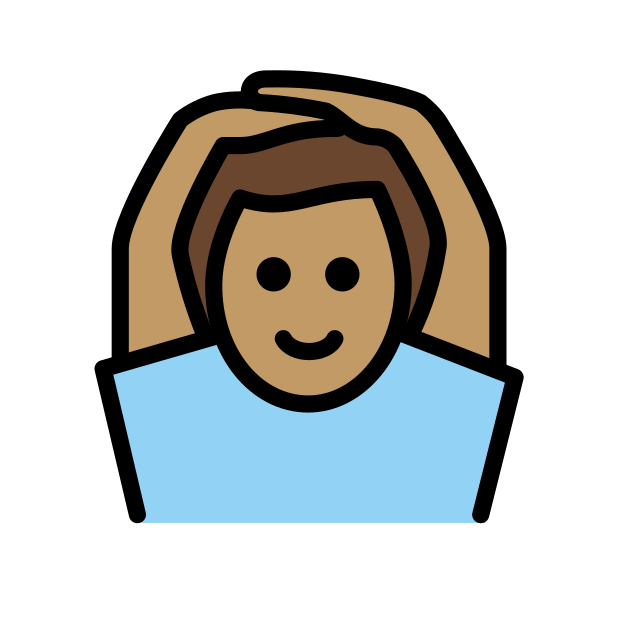
man gesturing OK: medium skin tone